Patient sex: F
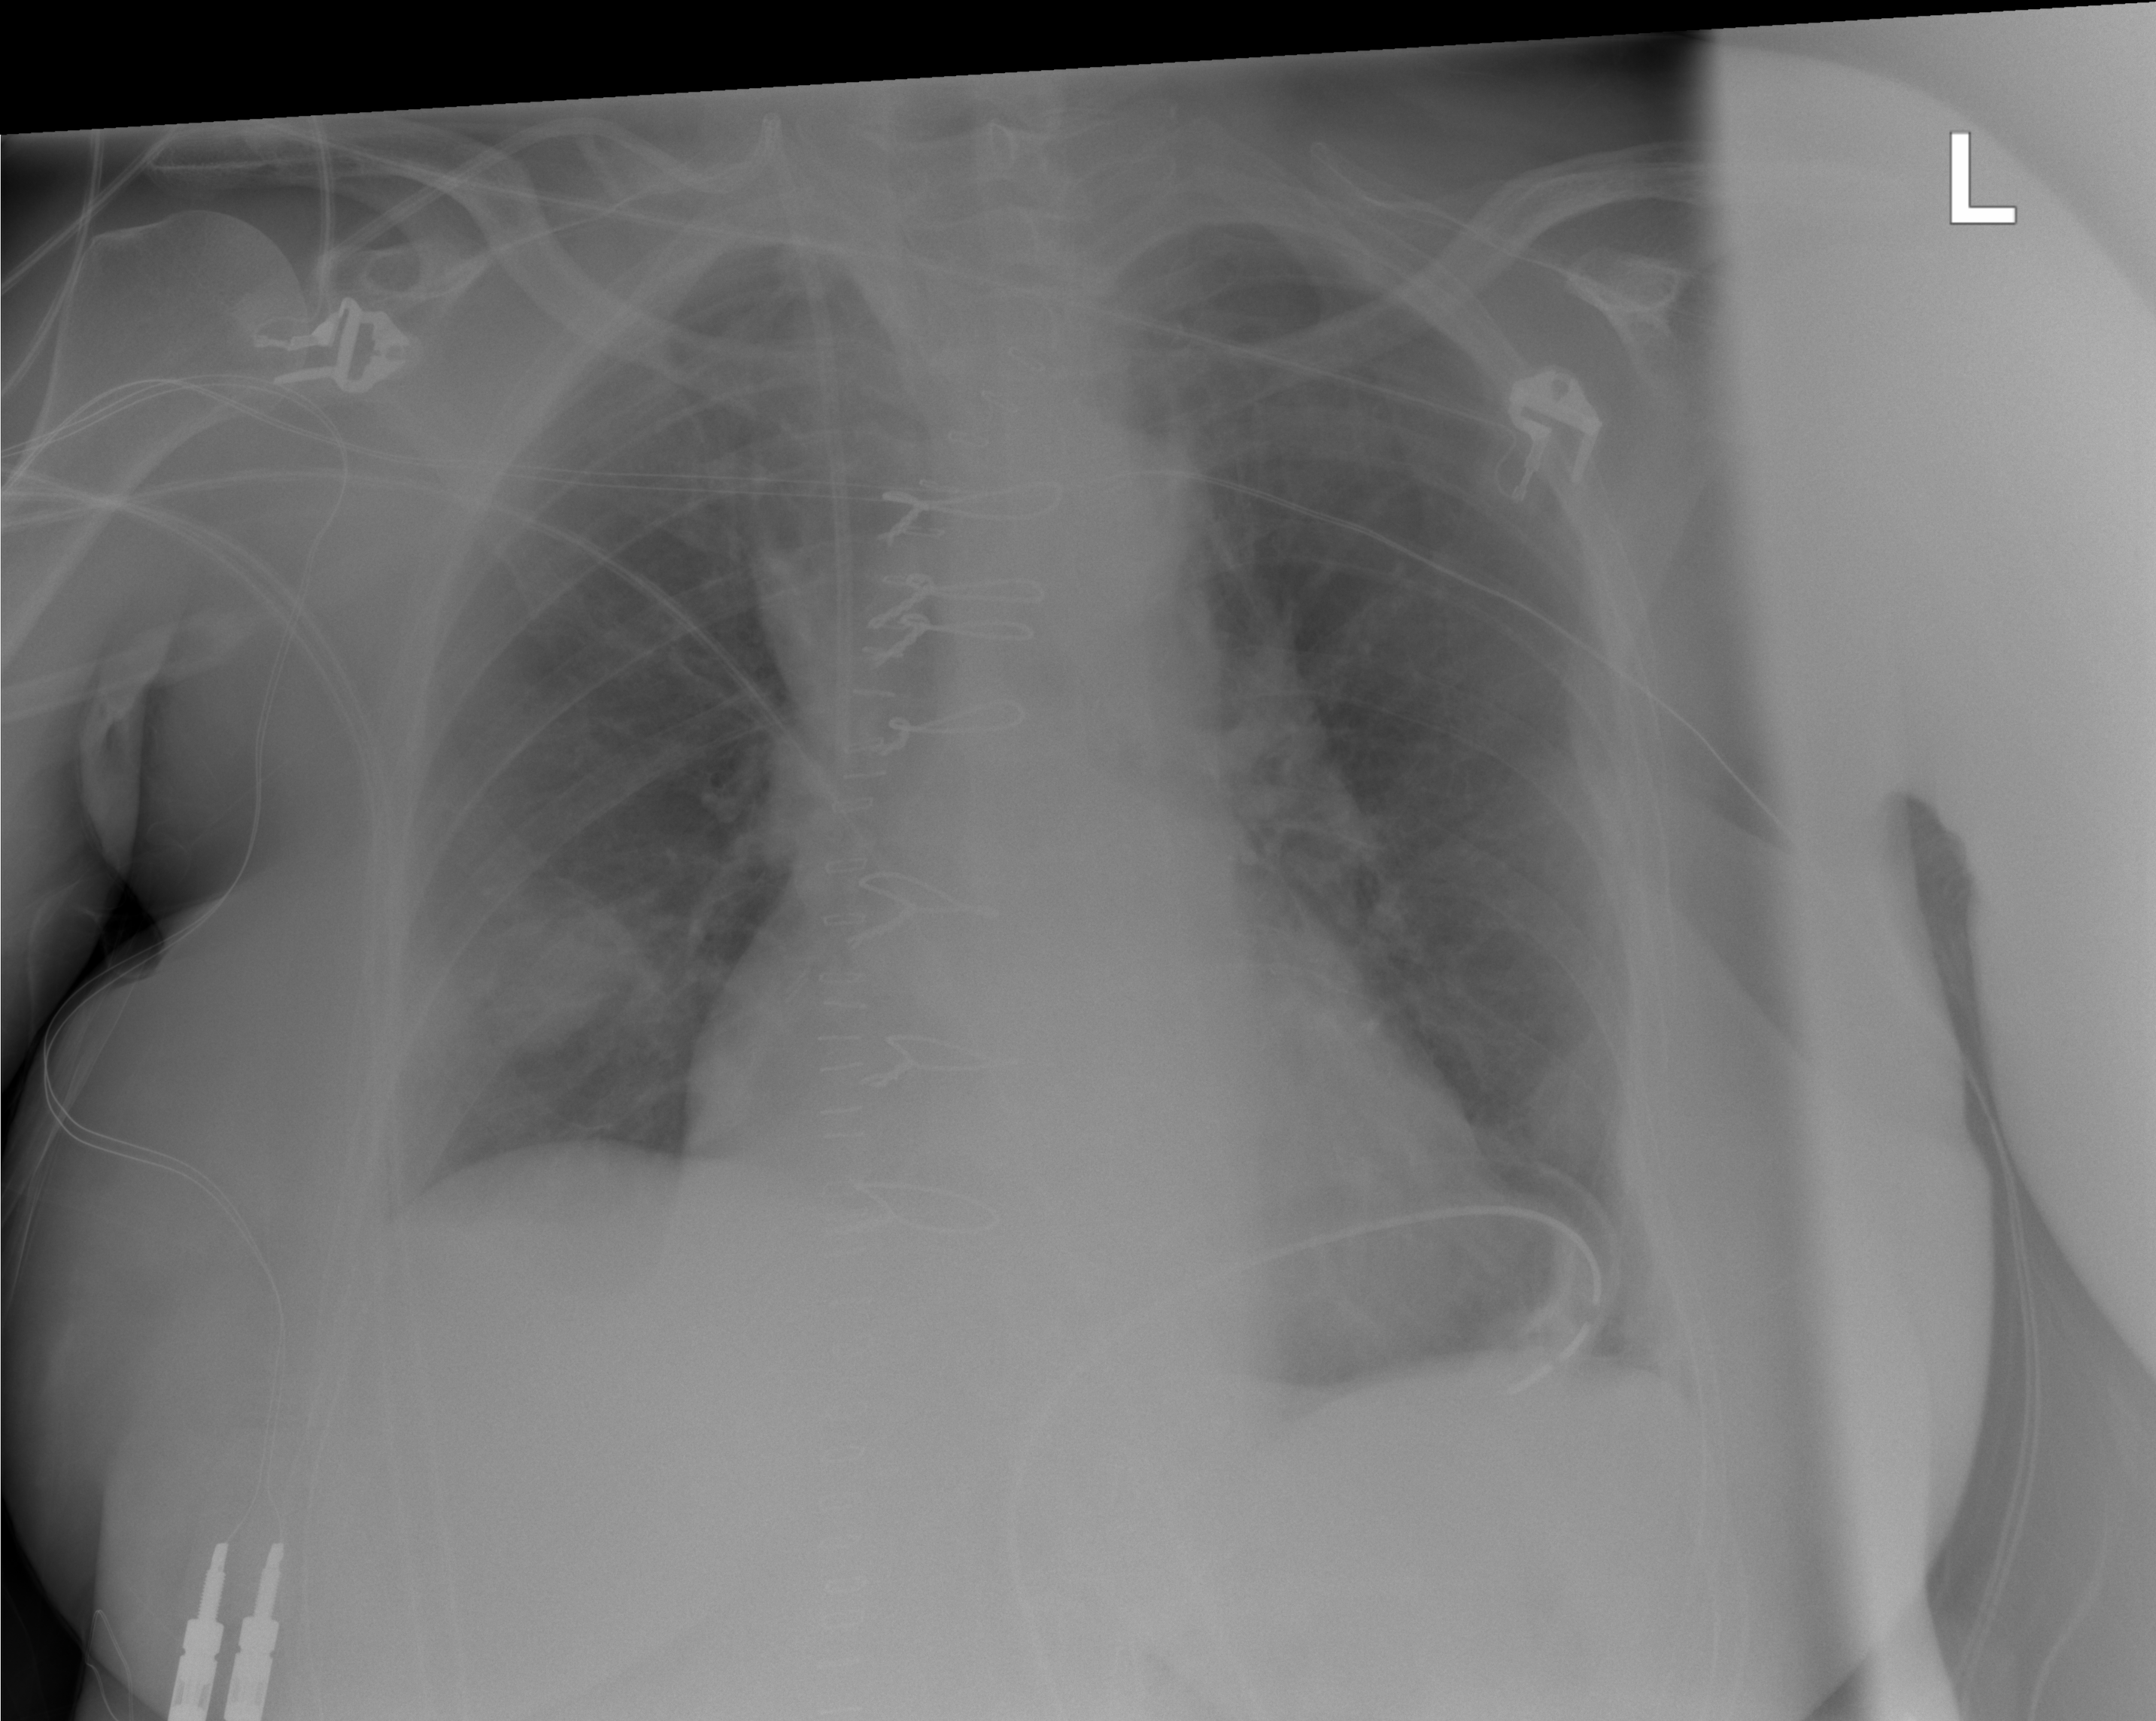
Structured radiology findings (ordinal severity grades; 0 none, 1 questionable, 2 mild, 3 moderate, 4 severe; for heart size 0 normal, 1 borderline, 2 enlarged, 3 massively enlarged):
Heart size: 2
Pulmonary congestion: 0
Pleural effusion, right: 2
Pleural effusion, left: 0
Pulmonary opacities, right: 2
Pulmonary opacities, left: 0
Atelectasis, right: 2
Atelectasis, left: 0